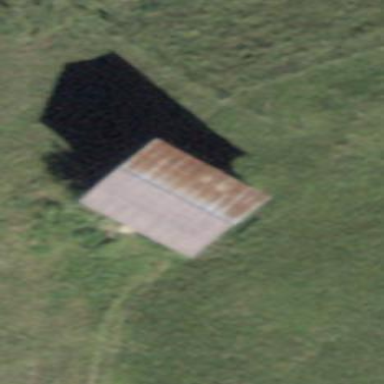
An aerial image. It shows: Farm auxiliary building.